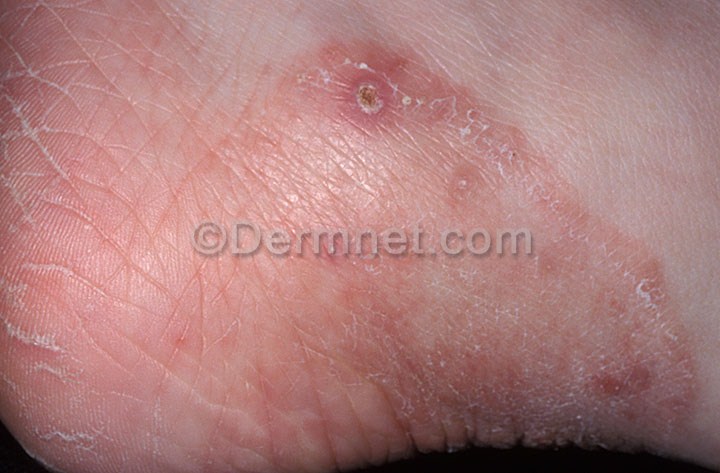
Disease: Tinea Ringworm Candidiasis and other Fungal Infections